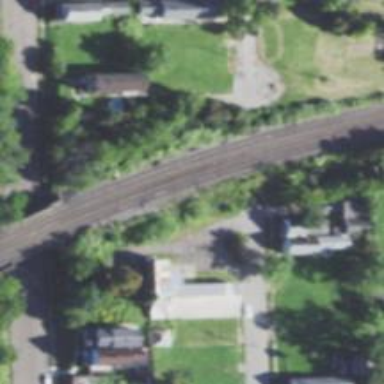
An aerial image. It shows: Railway line running on embankment.